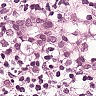
Metastatic tissue present: yes